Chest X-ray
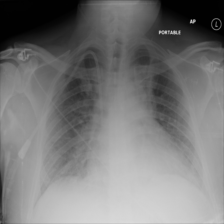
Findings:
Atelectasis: negative
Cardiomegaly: negative
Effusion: negative
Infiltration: negative
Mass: negative
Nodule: negative
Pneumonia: negative
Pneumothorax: negative
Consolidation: negative
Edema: positive
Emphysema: negative
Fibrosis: negative
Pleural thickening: negative
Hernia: negative